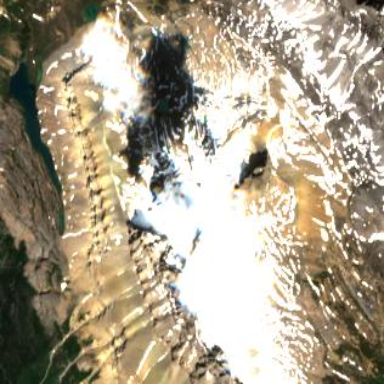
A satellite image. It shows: Stunning view of glacier.